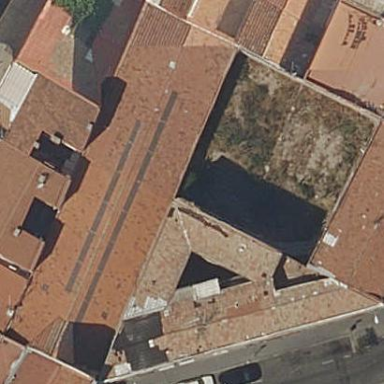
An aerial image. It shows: Part of building.